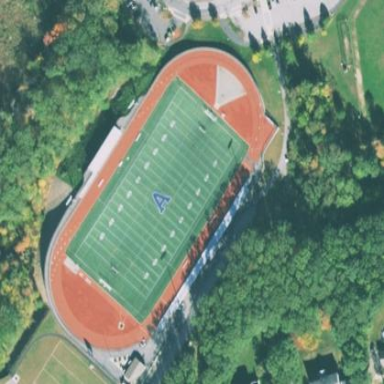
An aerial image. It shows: American football pitch for leisure and sport activities.